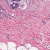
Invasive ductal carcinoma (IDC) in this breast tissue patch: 0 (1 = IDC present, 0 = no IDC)